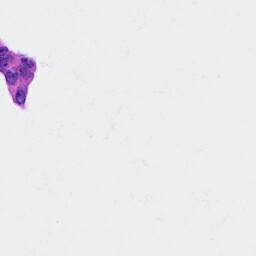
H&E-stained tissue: Ovarian